Question: I have created multiple indices in elasticsearch and have passed a single query to all of them. Is there any way to know,how many results came from each index?
Here is the screenshot of my elasticsearch head,showing a single aggregation applied to two indices
screenshot:

Here as in the figure you can see I have done an aggregation named "posted_time" on the indices foodfind and comics (red box 1).
But in the response window,to the right,only the results for the index "comics" is shown. How can I see the results for the other index too?
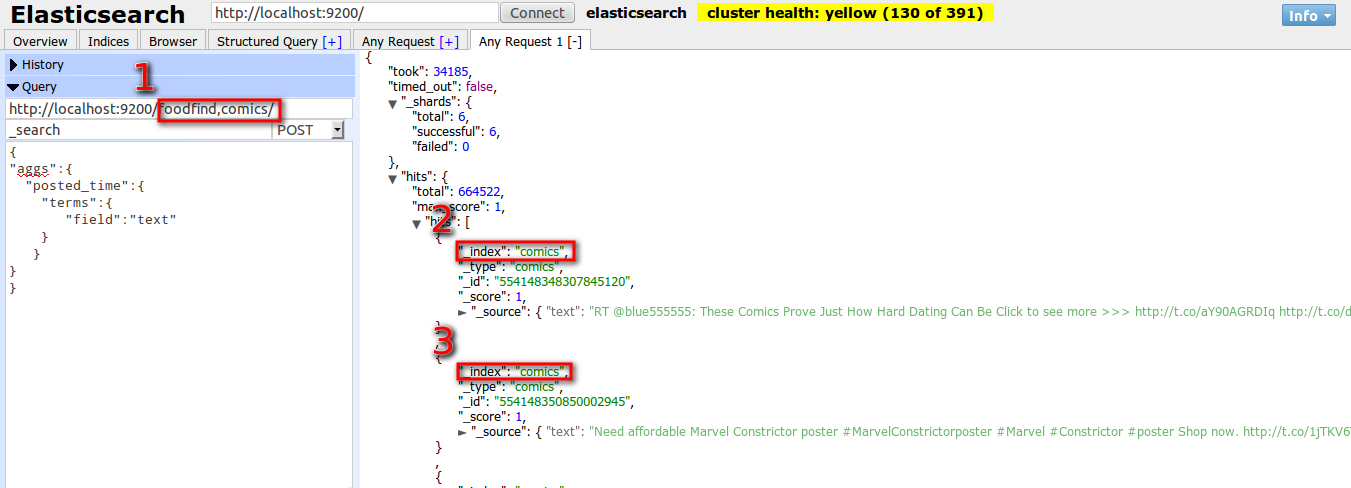
Answer: You can use terms aggregation on the field _index for this.
Lets say you need to run the same on index-a , index-b and index-c.
You need to make the request in this pattern -
'''
curl -XPOST 'http://localhost:9200/index-a,index-b,index-c/_search' -d '{
"aggs" : {
"indexStats" : {
"terms" : {
"field" : "_index"
}
}
}
}'
'''